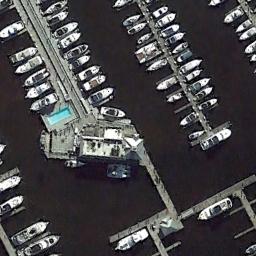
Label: harbor